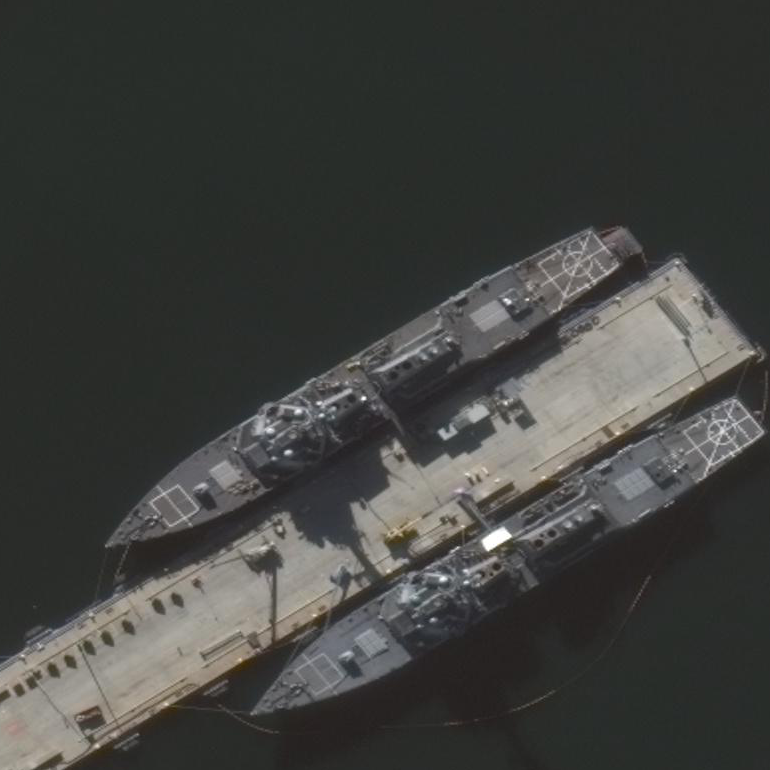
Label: destroyer